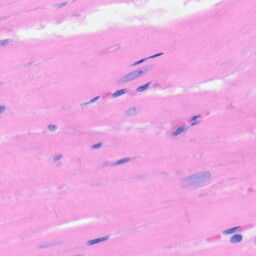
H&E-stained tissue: Heart